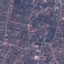
Land use / land cover class: Residential